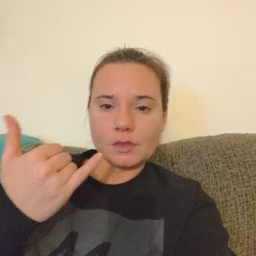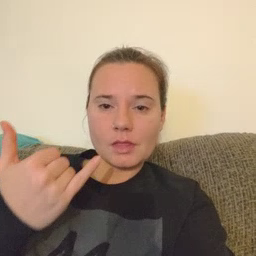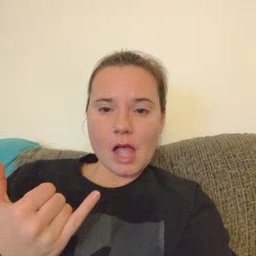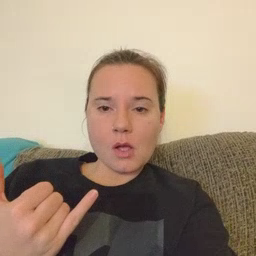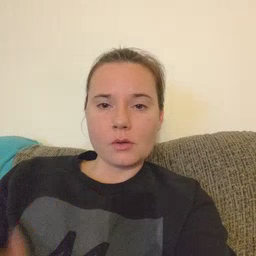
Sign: now